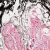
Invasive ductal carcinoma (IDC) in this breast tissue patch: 0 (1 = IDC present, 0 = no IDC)